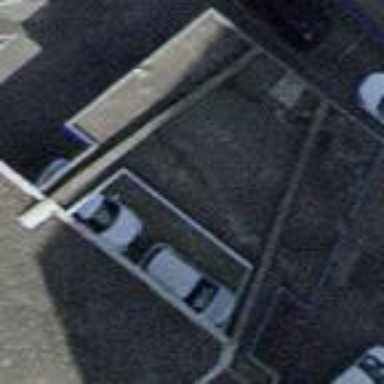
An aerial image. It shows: View of roof of building.